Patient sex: M
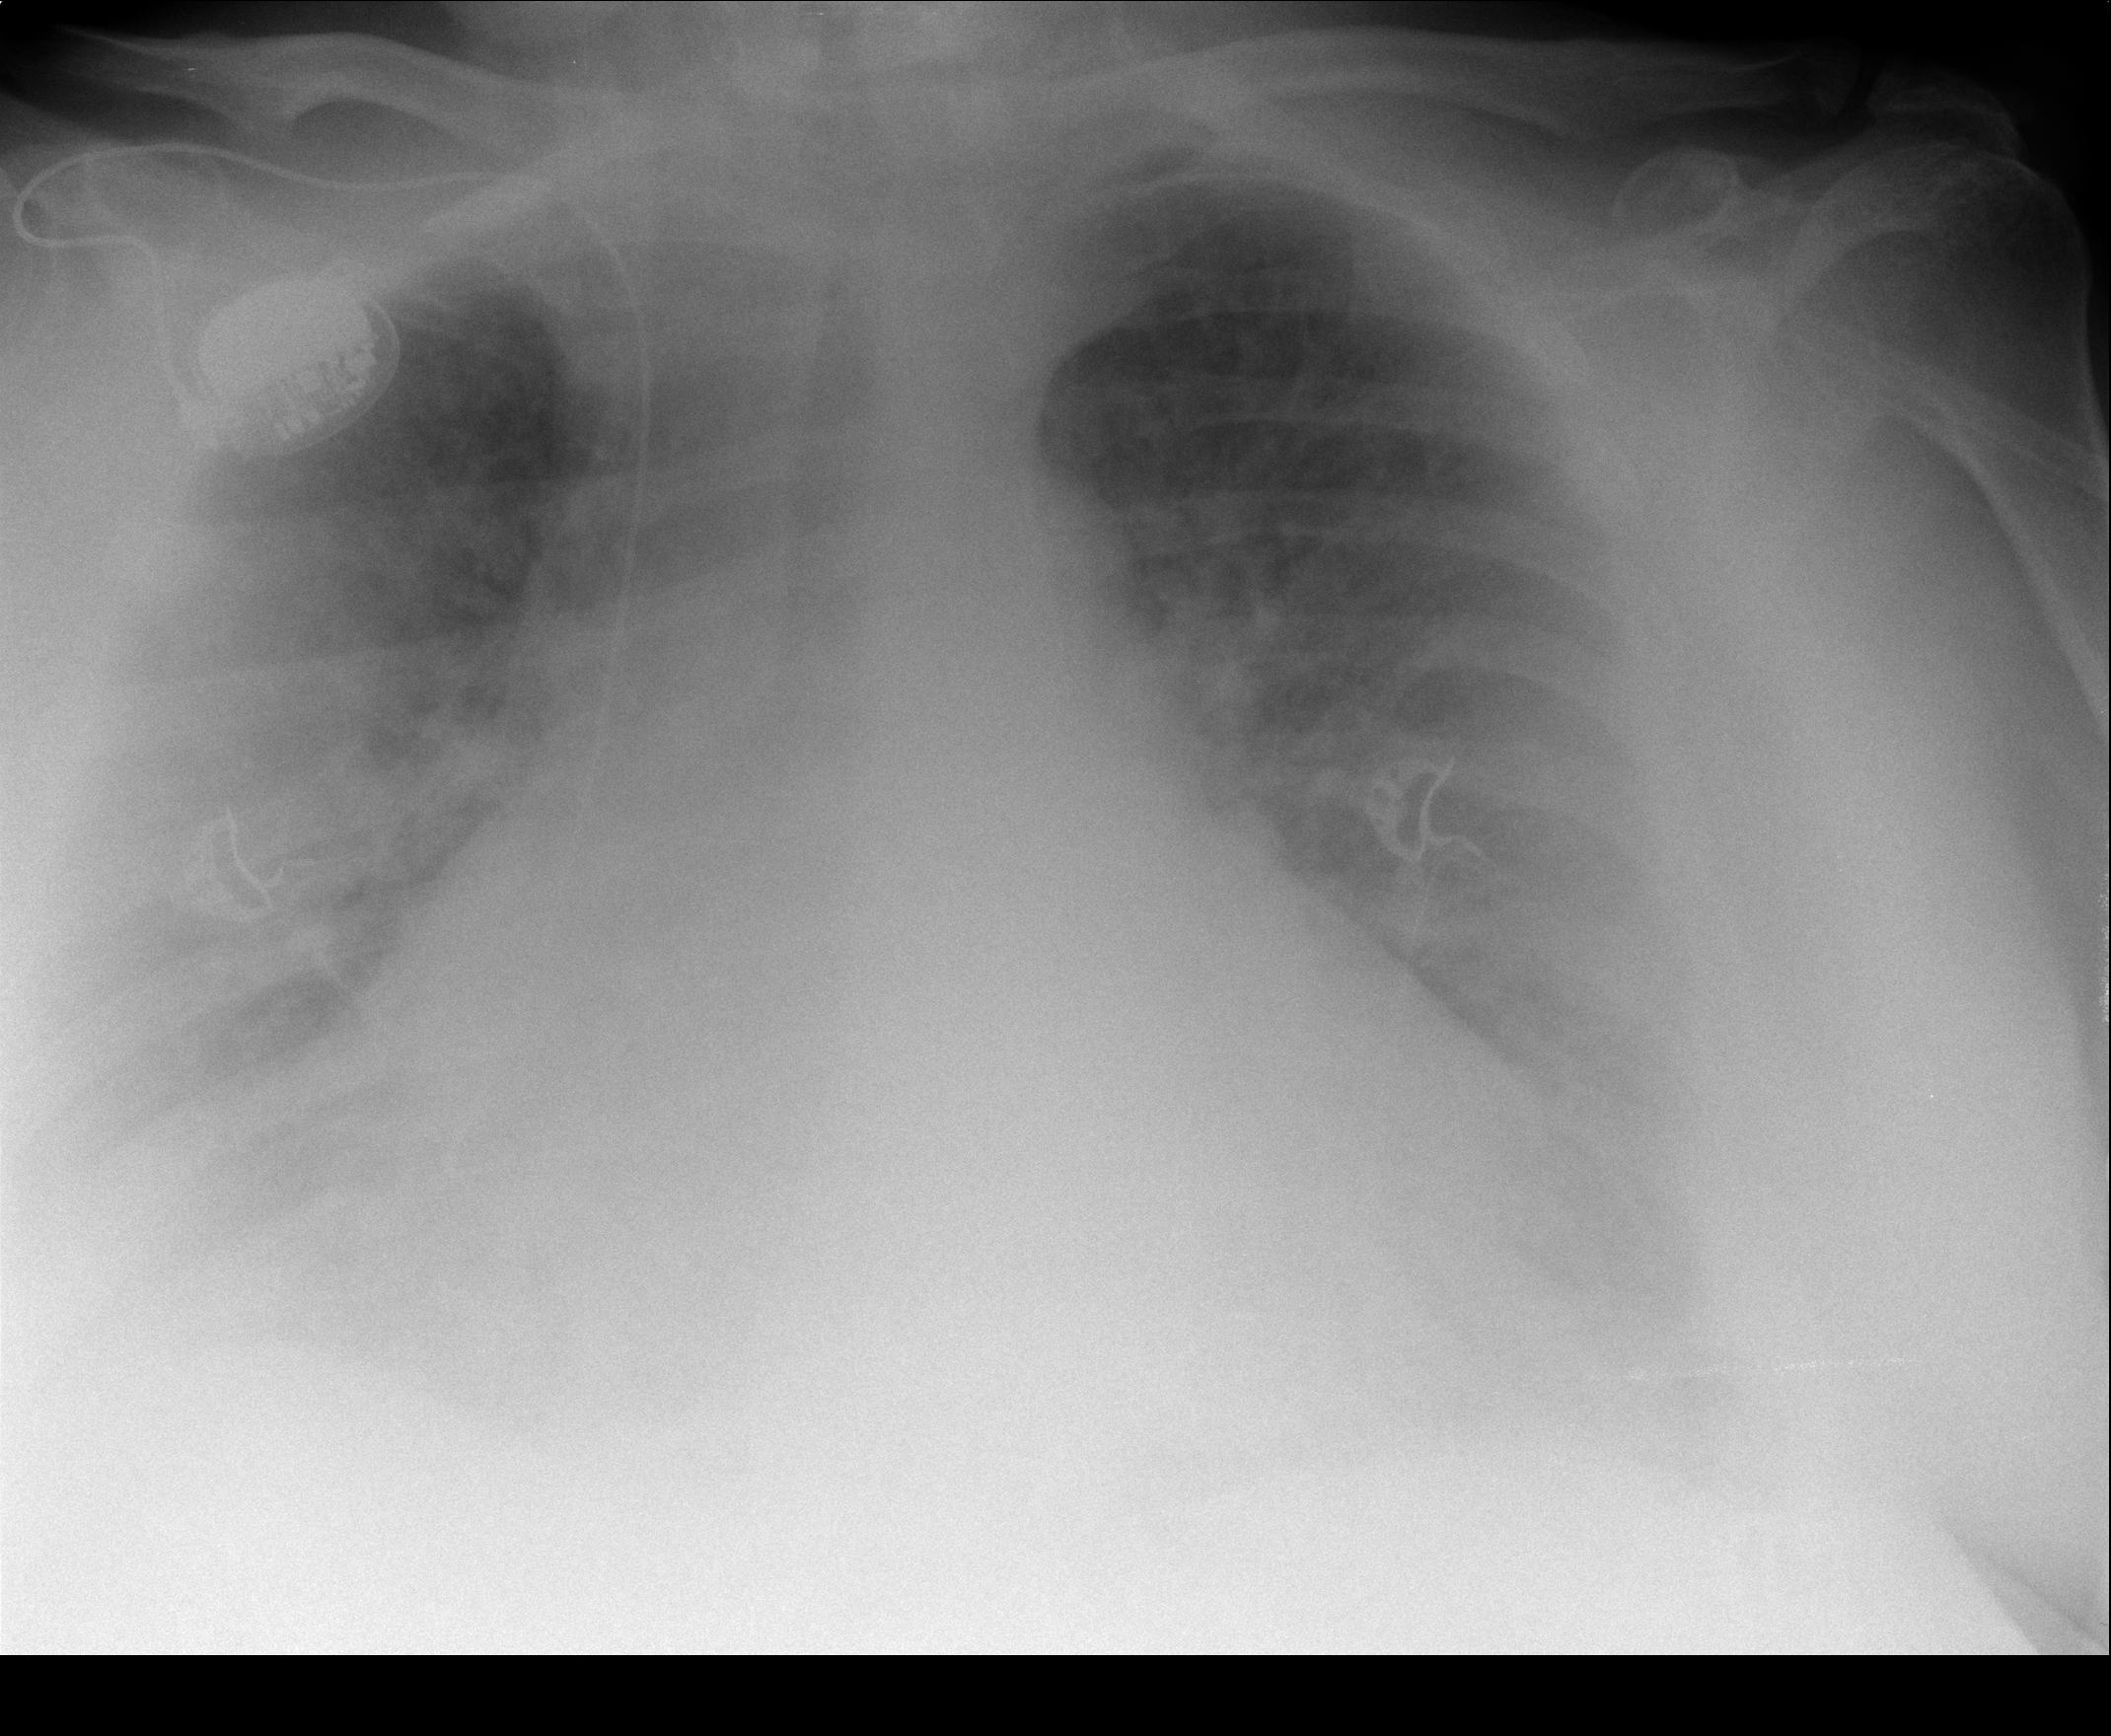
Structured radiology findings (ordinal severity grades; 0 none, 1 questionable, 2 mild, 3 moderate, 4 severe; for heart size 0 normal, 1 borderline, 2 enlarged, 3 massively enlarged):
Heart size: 2
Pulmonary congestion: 1
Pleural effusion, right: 2
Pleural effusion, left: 0
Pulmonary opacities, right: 0
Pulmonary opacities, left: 0
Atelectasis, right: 2
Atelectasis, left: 0